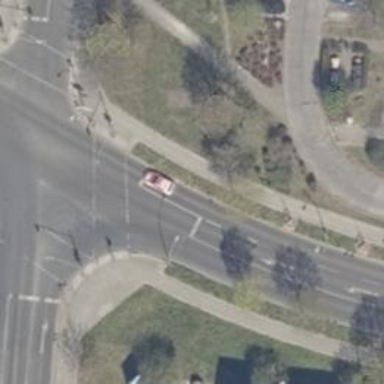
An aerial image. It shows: Road with traffic signals.